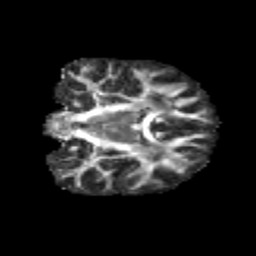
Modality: FA
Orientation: coronal
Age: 13
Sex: male
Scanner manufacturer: siemens
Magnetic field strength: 3 T
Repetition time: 3.8 s
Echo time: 0.07 s